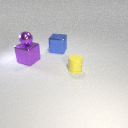
large purple metal cube to the left of large blue metal cube